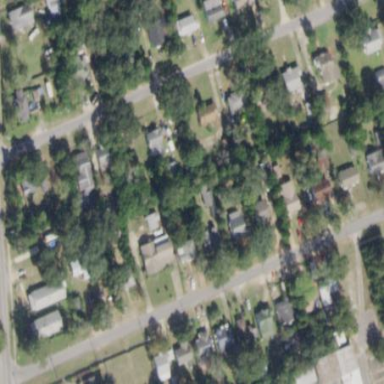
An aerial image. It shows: Single-family residential area.